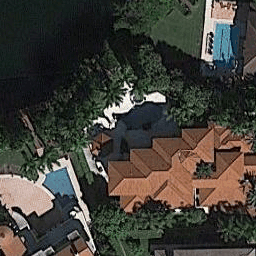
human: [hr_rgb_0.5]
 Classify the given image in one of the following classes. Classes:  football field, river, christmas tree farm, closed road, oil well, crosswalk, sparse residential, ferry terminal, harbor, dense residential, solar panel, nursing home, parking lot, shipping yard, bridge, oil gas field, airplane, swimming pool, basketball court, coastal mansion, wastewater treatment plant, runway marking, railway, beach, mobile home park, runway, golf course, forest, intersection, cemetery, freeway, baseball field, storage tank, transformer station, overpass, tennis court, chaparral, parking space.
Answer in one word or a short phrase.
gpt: coastal mansion